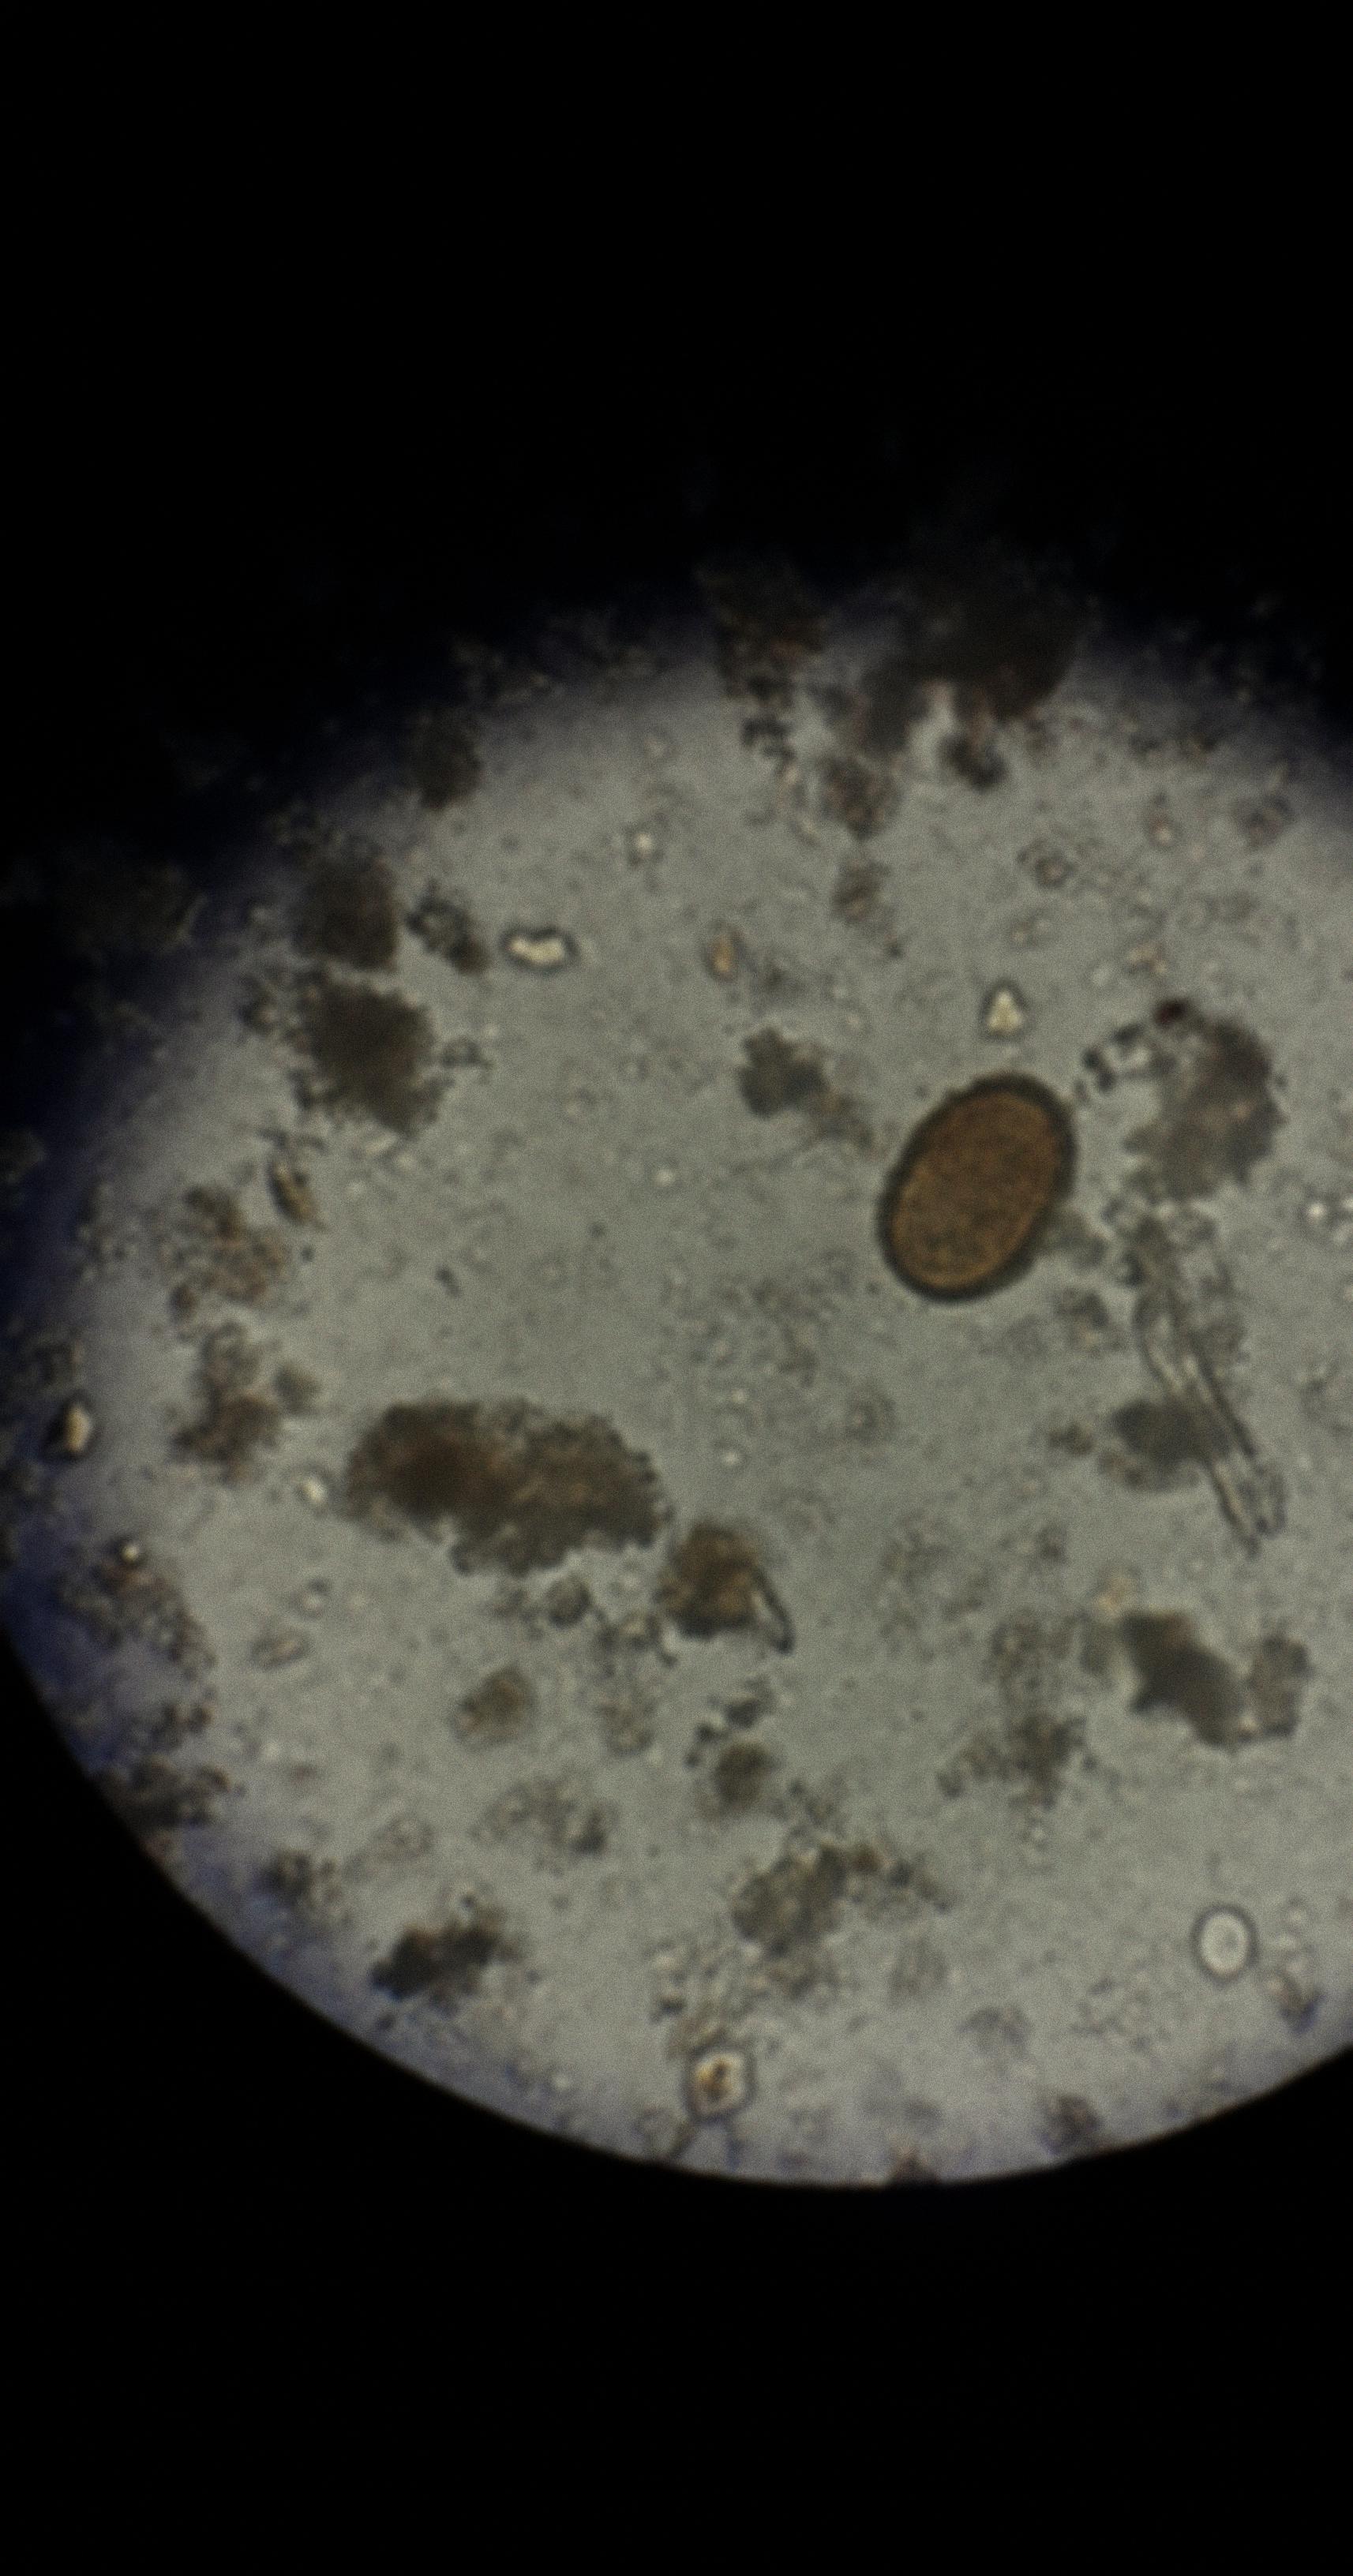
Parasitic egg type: Ascaris lumbricoides